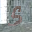
Label: 5